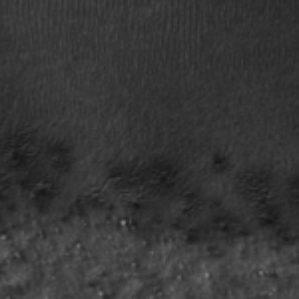
Label: frost